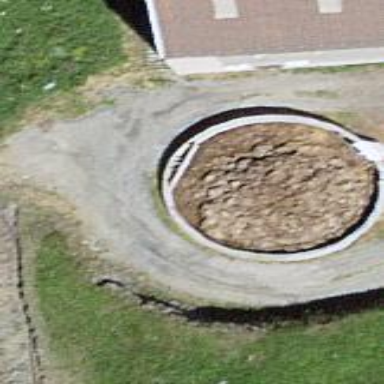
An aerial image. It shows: Silo.